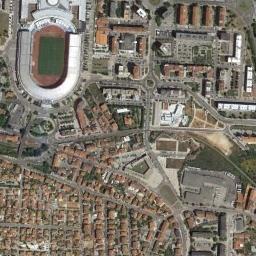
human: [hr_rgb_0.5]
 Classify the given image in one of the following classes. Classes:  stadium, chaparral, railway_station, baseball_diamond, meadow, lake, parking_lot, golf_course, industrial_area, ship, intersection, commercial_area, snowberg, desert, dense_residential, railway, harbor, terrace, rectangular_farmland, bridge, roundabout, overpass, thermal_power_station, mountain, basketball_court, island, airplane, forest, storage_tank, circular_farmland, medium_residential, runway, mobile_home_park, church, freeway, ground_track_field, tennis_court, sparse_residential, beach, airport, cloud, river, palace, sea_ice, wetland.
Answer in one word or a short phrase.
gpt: ground_track_field